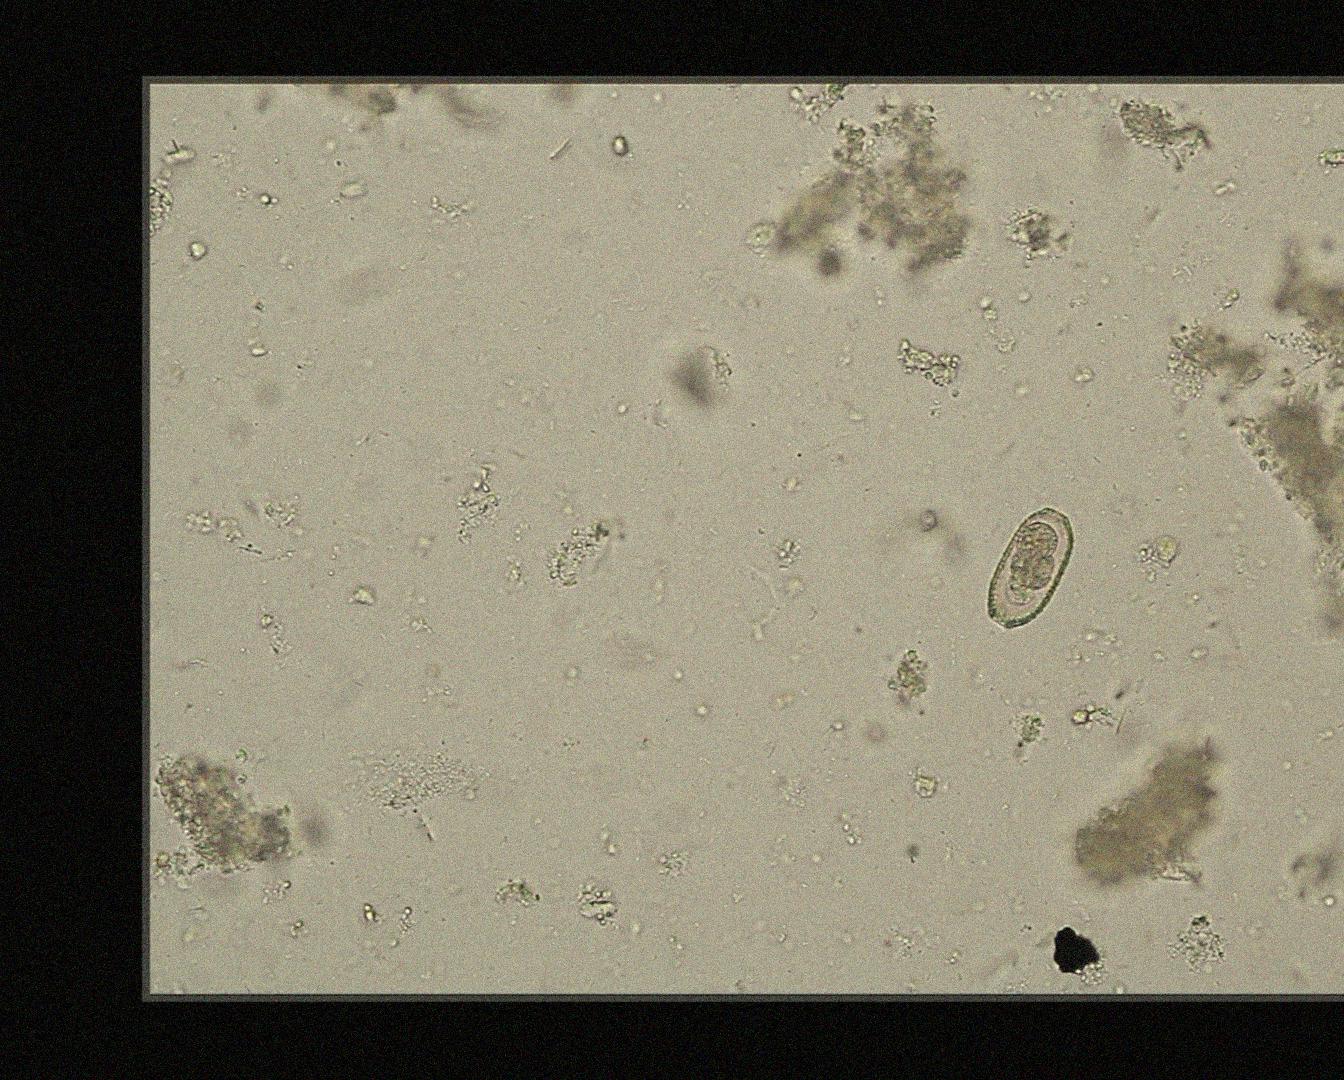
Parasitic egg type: Capillaria philippinensis